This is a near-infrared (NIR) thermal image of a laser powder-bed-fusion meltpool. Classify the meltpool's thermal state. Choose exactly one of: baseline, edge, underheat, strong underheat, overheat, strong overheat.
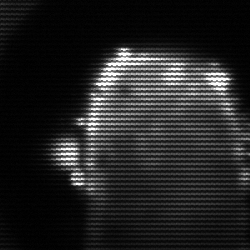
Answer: baseline